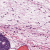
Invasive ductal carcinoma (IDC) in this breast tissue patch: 0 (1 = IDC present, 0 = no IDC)